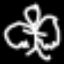
Label: angel